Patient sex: F
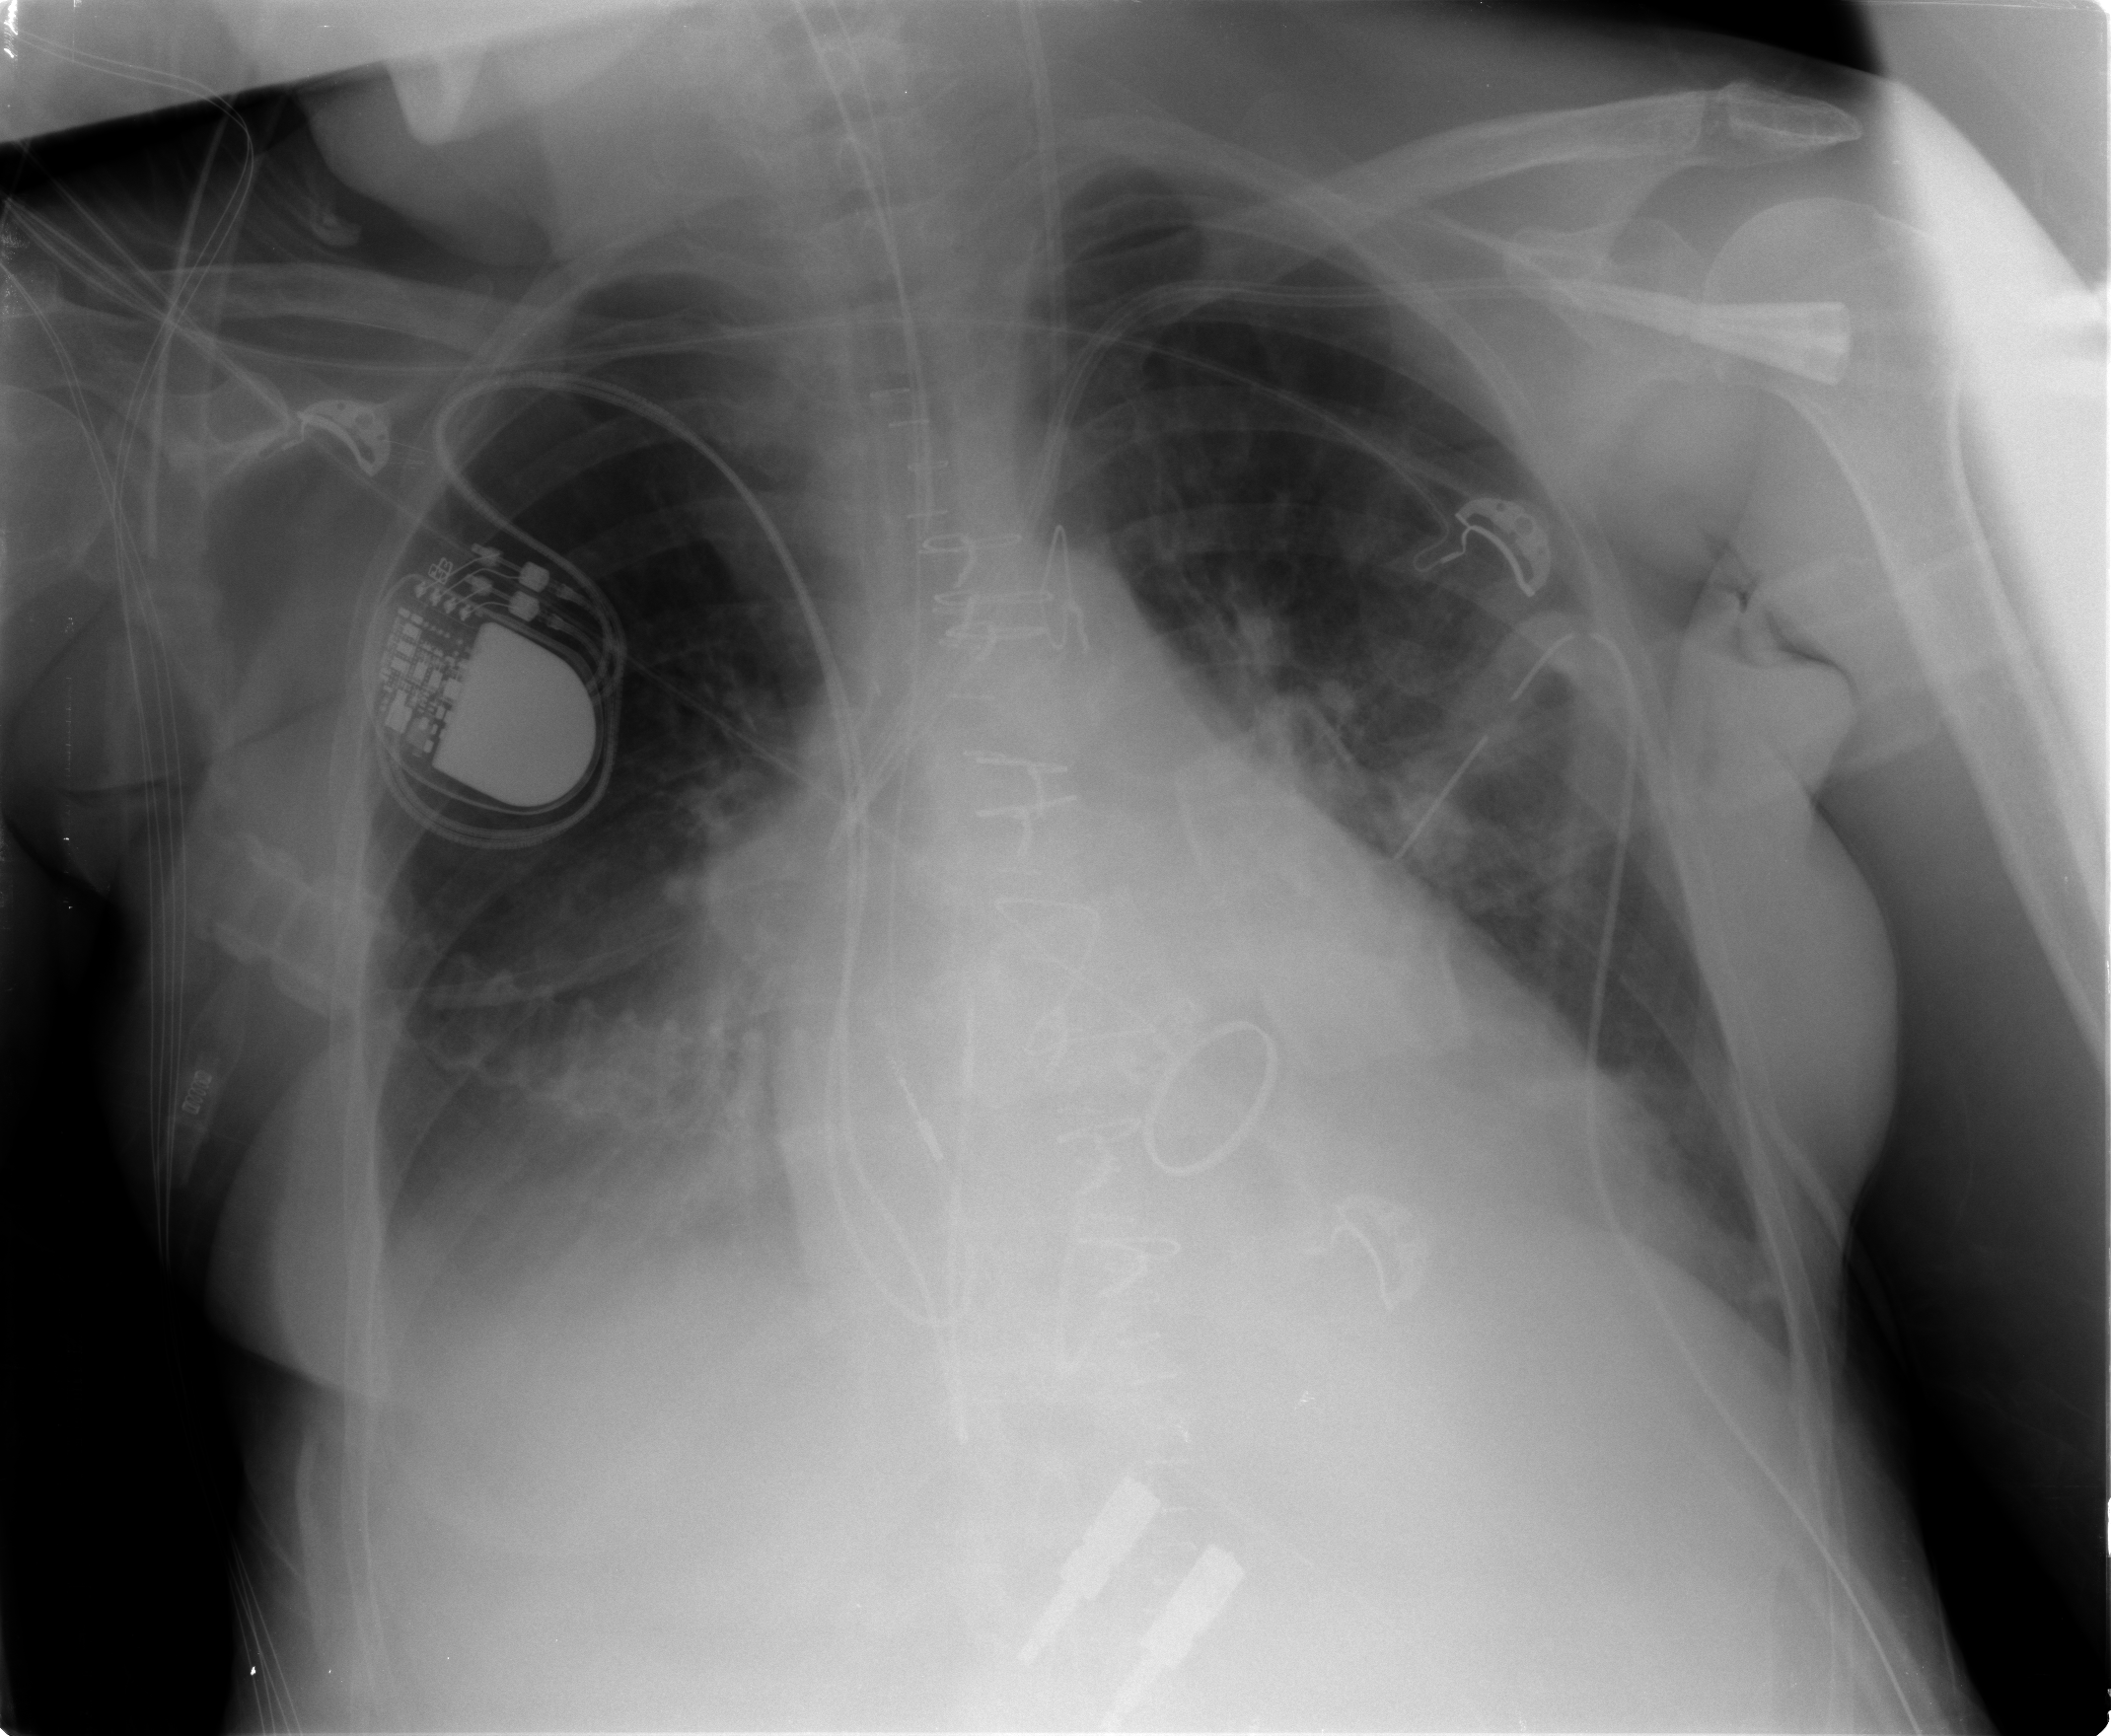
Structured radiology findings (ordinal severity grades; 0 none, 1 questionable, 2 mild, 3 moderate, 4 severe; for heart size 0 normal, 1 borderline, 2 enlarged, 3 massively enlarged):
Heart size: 2
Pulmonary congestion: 1
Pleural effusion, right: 2
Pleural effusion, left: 2
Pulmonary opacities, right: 2
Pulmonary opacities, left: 0
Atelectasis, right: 2
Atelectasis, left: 2